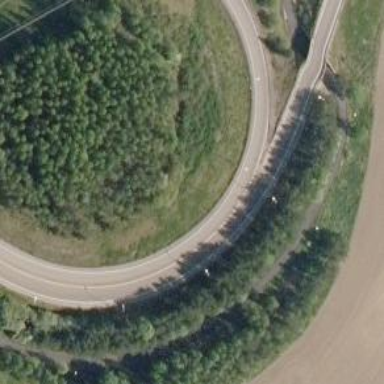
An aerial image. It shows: Asphalt trunk link road.